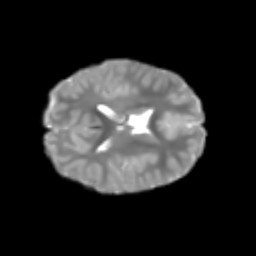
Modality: T2w
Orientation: axial
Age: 7
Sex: male
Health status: healthy